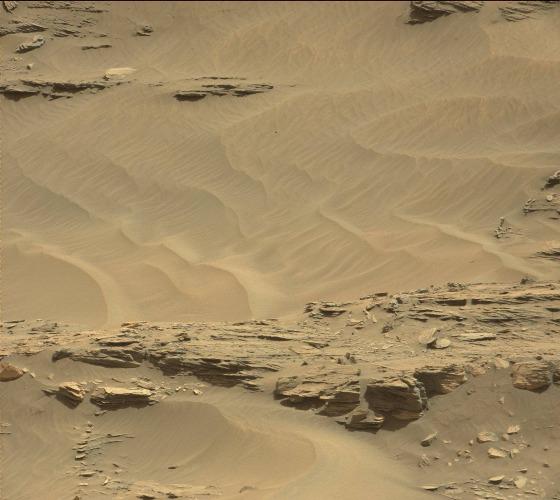
Terrain classes present: Bedrock, Gravel / Sand / Soil, Rock, Shadow